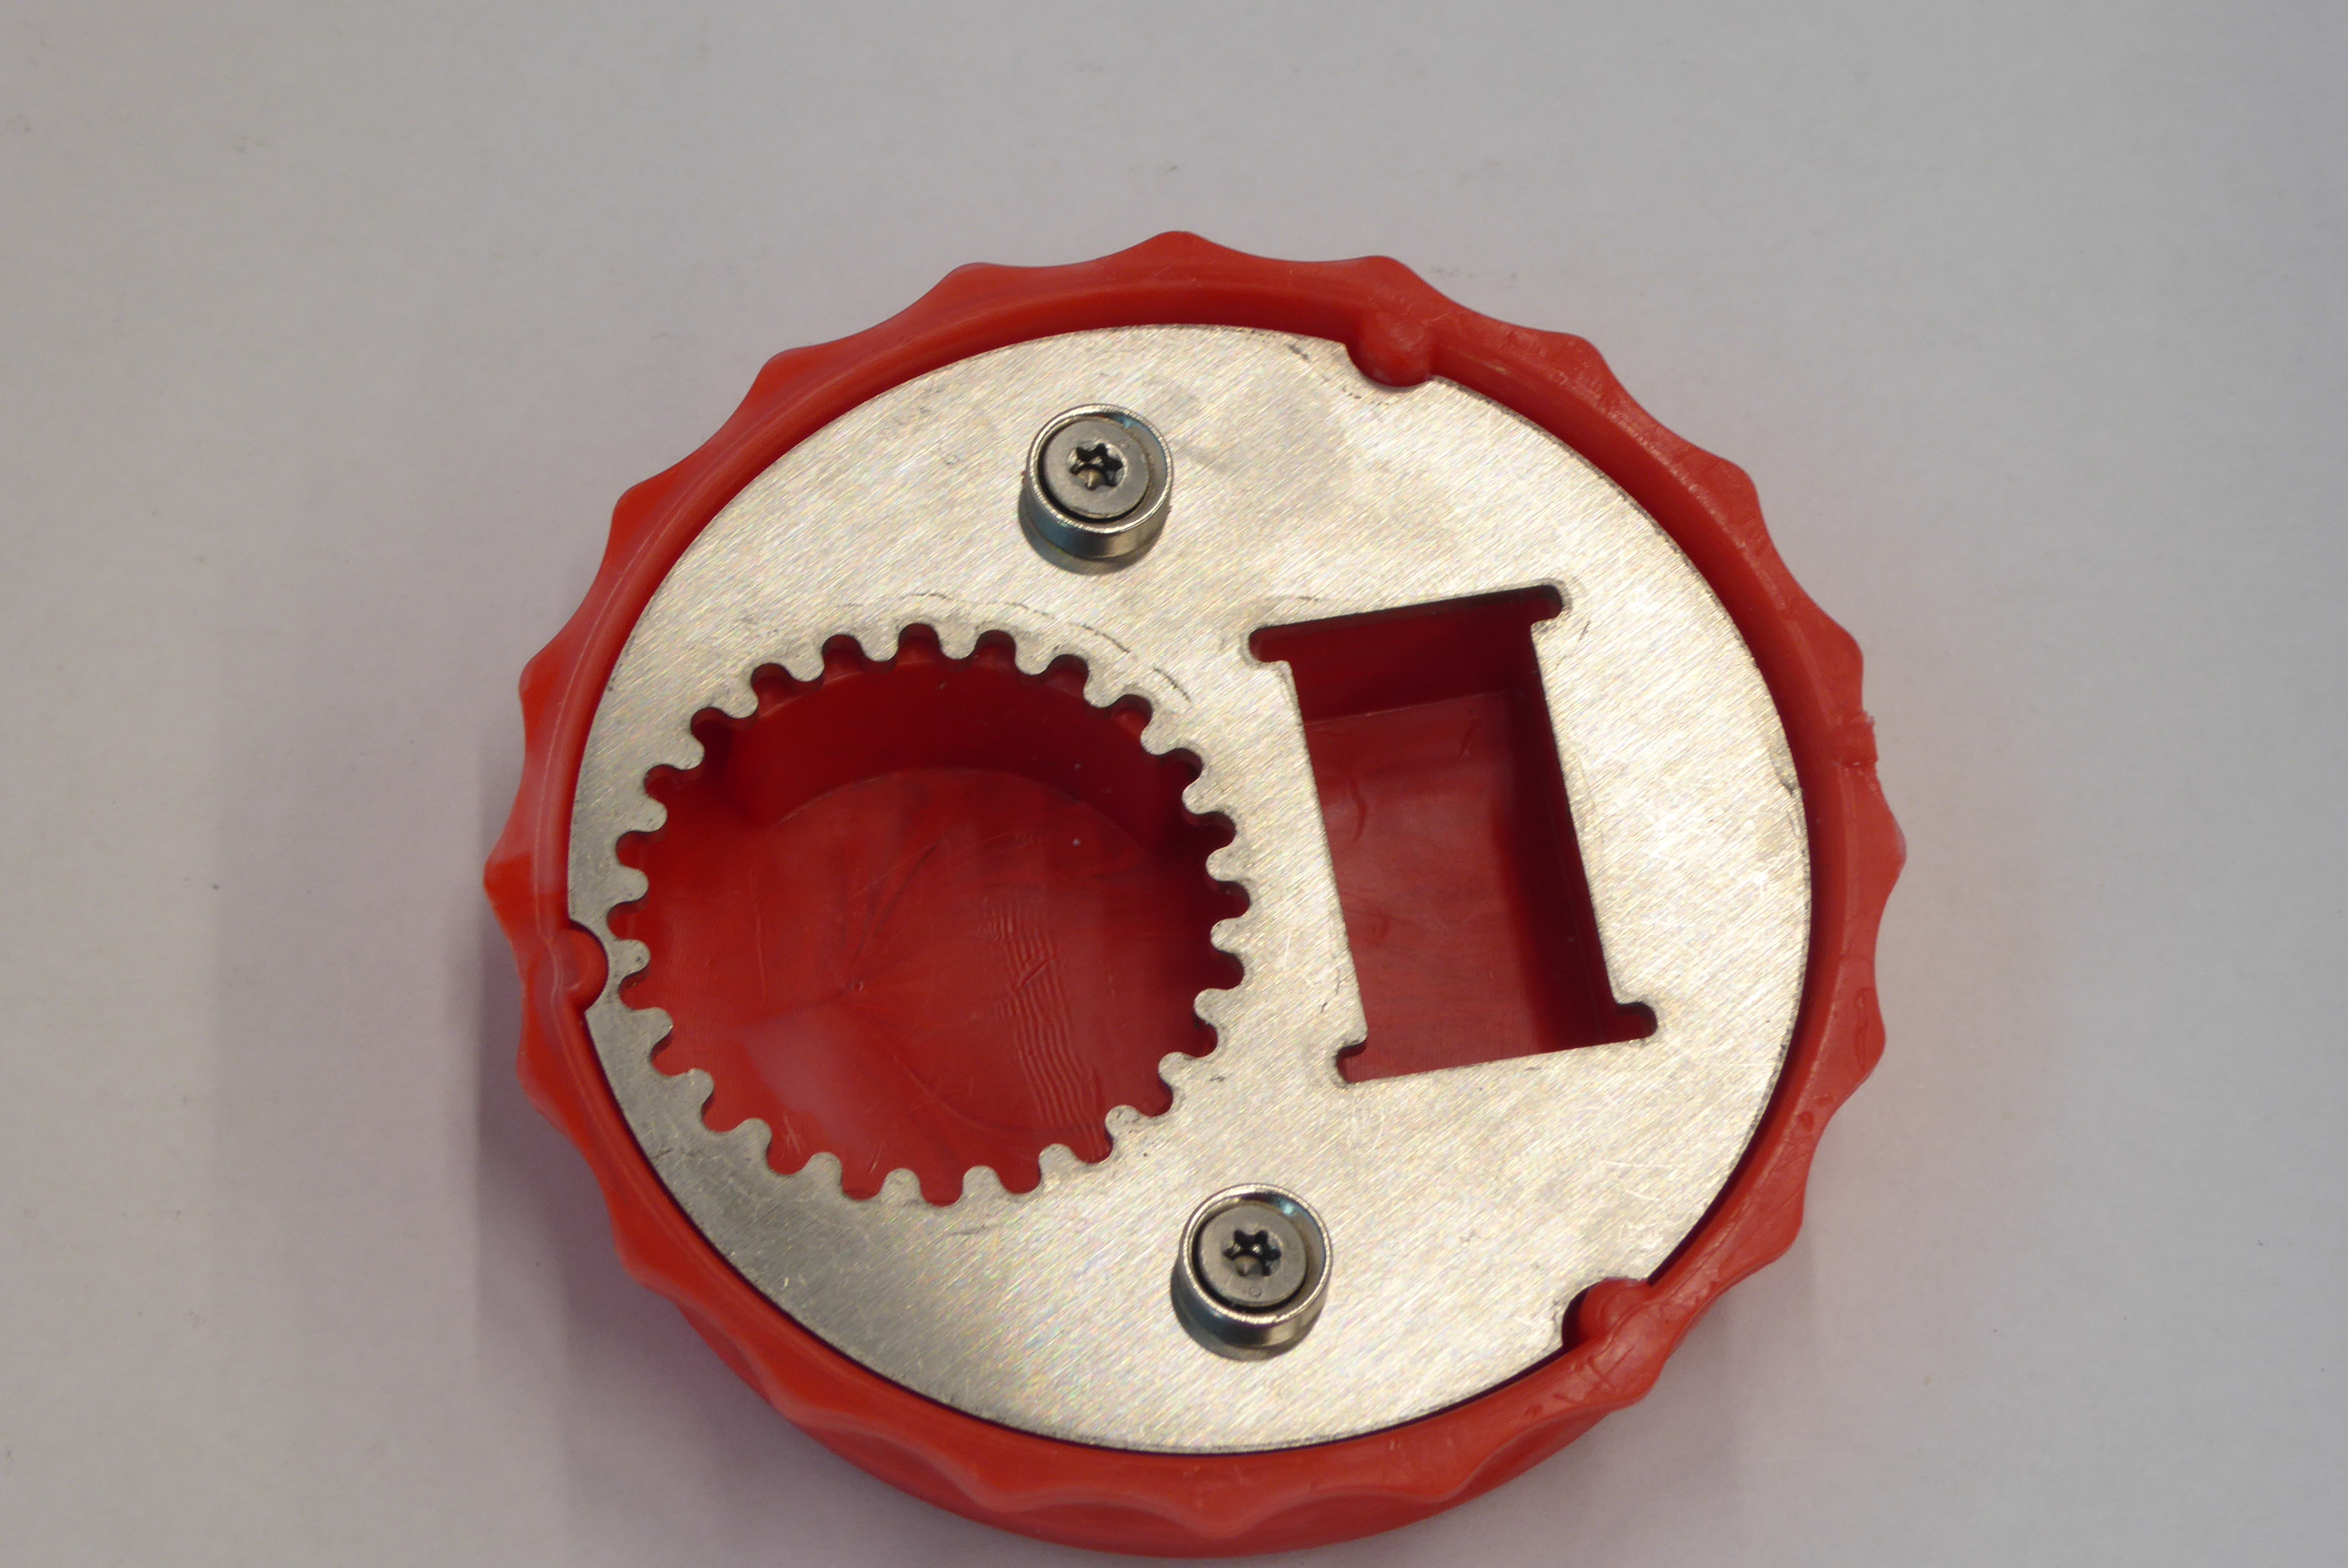
Label: Bottle Opener